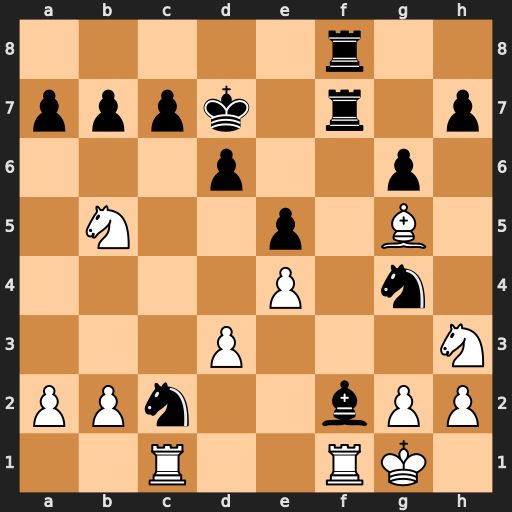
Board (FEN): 5r2/pppk1r1p/3p2p1/1N2p1B1/4P1n1/3P3N/PPn2bPP/2R2RK1
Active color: w
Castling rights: -
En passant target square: -
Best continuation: Nxf2 Rxf2 Rxf2 Rxf2 h3